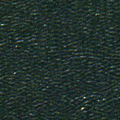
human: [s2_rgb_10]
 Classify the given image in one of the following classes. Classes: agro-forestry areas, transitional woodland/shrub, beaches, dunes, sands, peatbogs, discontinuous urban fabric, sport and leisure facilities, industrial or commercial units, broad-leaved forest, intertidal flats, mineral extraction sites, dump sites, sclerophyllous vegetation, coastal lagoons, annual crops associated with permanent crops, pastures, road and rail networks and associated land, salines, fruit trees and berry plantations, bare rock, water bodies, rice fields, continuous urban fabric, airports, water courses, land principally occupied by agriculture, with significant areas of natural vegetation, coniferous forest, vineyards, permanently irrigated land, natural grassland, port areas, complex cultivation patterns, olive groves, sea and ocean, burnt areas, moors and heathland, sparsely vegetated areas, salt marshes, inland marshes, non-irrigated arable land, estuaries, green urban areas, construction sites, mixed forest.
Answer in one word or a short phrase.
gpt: sea and ocean